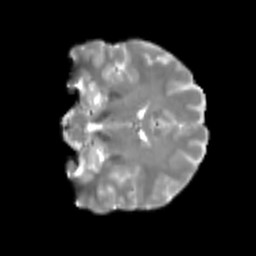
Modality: T2w
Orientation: coronal
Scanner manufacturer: siemens
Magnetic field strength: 3 T
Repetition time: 4 s
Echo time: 0.0594 s